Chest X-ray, PA view. Patient: 41 years old, sex M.
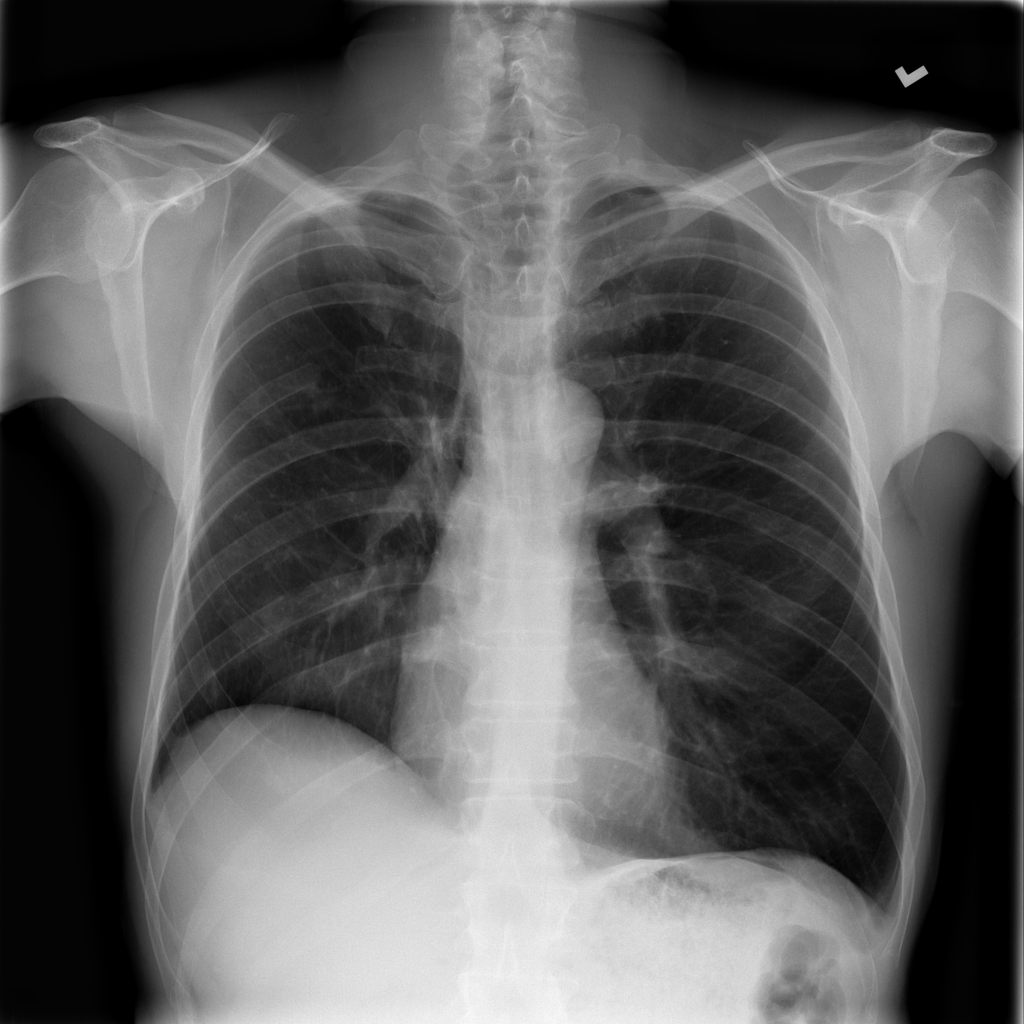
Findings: Pneumothorax